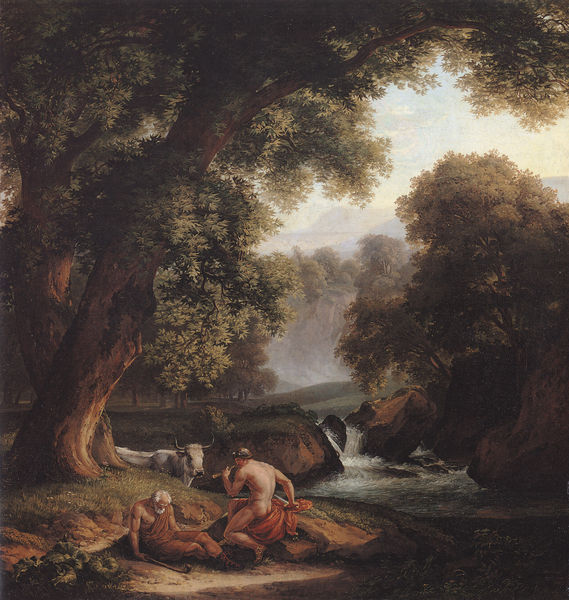
Titel: Landschaft mit Merkur, Argus und Io
Künstler: Johann Christian Reinhart
Standort: Leipzig
Institution: Museum der Bildenden Künste
Schlagwörter: akt, baum, blätter, dunkel, felsen, gemälde, himmel, laub, mann, nackt, nackter, schatten, wasser, weiß, wolken, baumstämme, bäume, fluss, grün, landschaft, menschen, sand, see, sitzen, ufer, äste, braun, grau, hell, licht, männer, orange, rücken, gras, rot, tier, tuch, weg, wiese, malerei, alt, bart, jung, historie, stein, steine, tod, vollbart, horn, öl, bach, baumstamm, erde, hügel, natur, stamm, weide, zweige, gewand, tücher, klassizismus, musik, wald, wasserfall, stock, beine, gischt, hintern, liegen, ruhen, gehstock, stab, berge, gebirge, nebel, halm, kuh, rind, rast, rauschen, romantik, schaum, staffage, muskeln, pfeife, alter, antike, greis, durchblick, gestade, lichtung, rückenakt, kranz, mythologie, flöte, jüngling, leben, strudel, romantisch, götter, toga, wanderer, faun, pan, rinde, poussin, eiche, hörner, heroische landschaft, ochse, stier, hirten, graus, flötenspieler, details, europa, ochs, flussufer, pilger, ideallandschaft, nicolas, bukolik, beien, biberwall, felsen rind, repoissoir, altern mann, sptudelnd, wassern